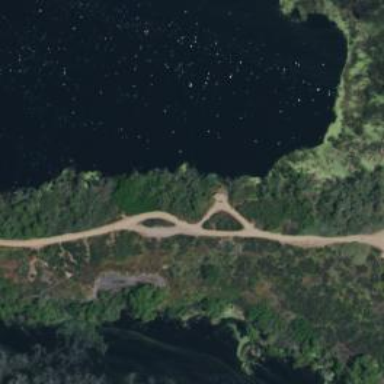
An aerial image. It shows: Bird hide located in leisure land area.